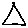
Label: triangle